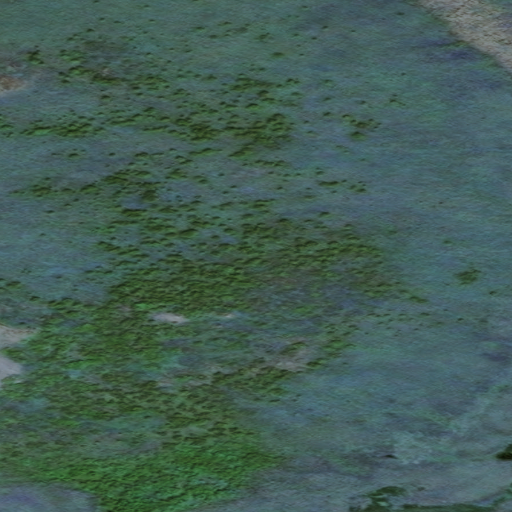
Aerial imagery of mountain in Alaska named Rhododendron Cone containing only unknown